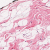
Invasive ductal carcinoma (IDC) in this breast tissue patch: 0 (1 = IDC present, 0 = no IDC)